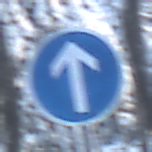
Verkehrszeichen: VorgeschriebeneFahrtrichtungGeradeaus
Umgebung: Outdoor, Nature
Tageszeit: MorningAfternoon
Wetter: Clear
Licht: Natural
Jahreszeit: Winter
Kontrast: LowContrast